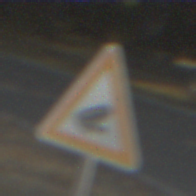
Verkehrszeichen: AmphibienwanderungLinks
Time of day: MorningAfternoon
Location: Outdoor (Suburban)
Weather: Clear
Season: NotSpecified
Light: Natural